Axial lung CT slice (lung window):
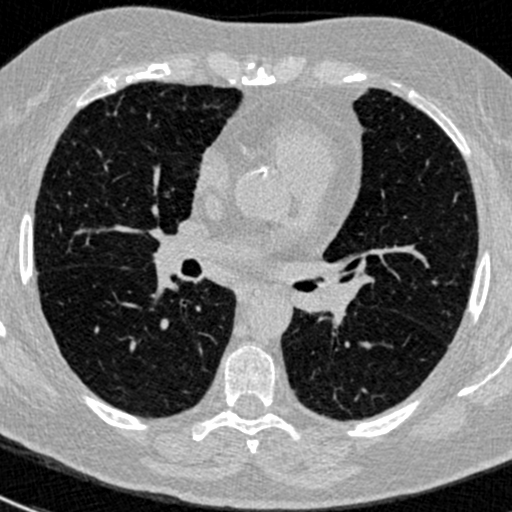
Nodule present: no